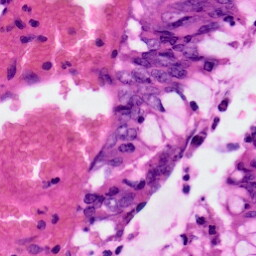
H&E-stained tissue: Colon